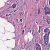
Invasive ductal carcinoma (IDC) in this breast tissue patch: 1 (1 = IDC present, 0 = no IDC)